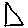
Label: triangle